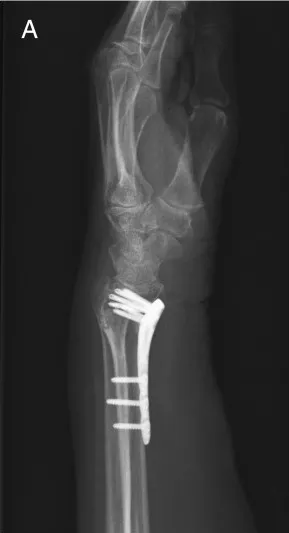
Postoperative radiographs. Right side,. P view. P view.
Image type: radiology (x_ray)